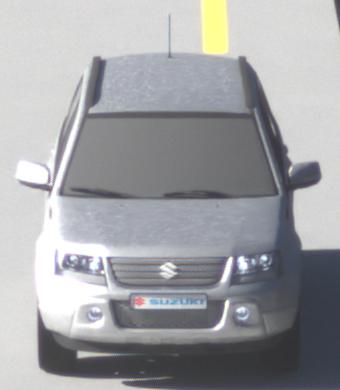
Make: Suzuki
Model: Grand Vitara
Detailed model: Gen. 1 JT
Model produced from: 2009
Model produced until: 2012
Doors: 5
Color: white
Road condition: dry road
Daytime: morning or afternoon
Contrast: high contrast